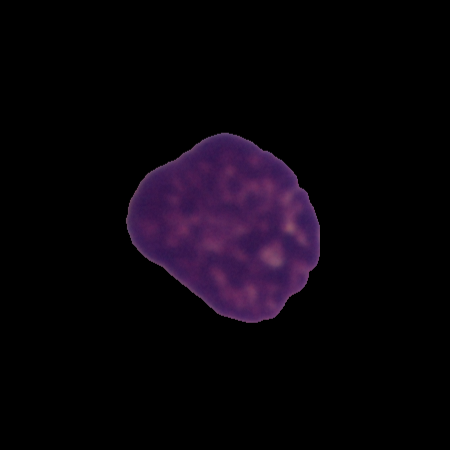
Label: cancer